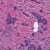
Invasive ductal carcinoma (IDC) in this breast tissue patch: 1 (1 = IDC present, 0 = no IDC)